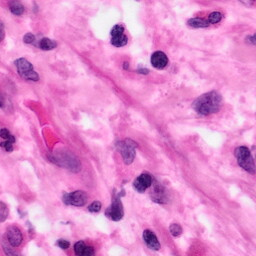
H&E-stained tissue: Pancreatic